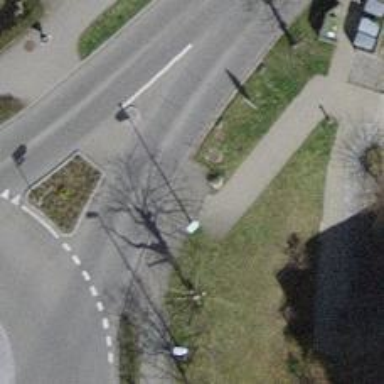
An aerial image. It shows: Kerb serving as barrier.